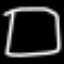
Label: square